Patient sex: M
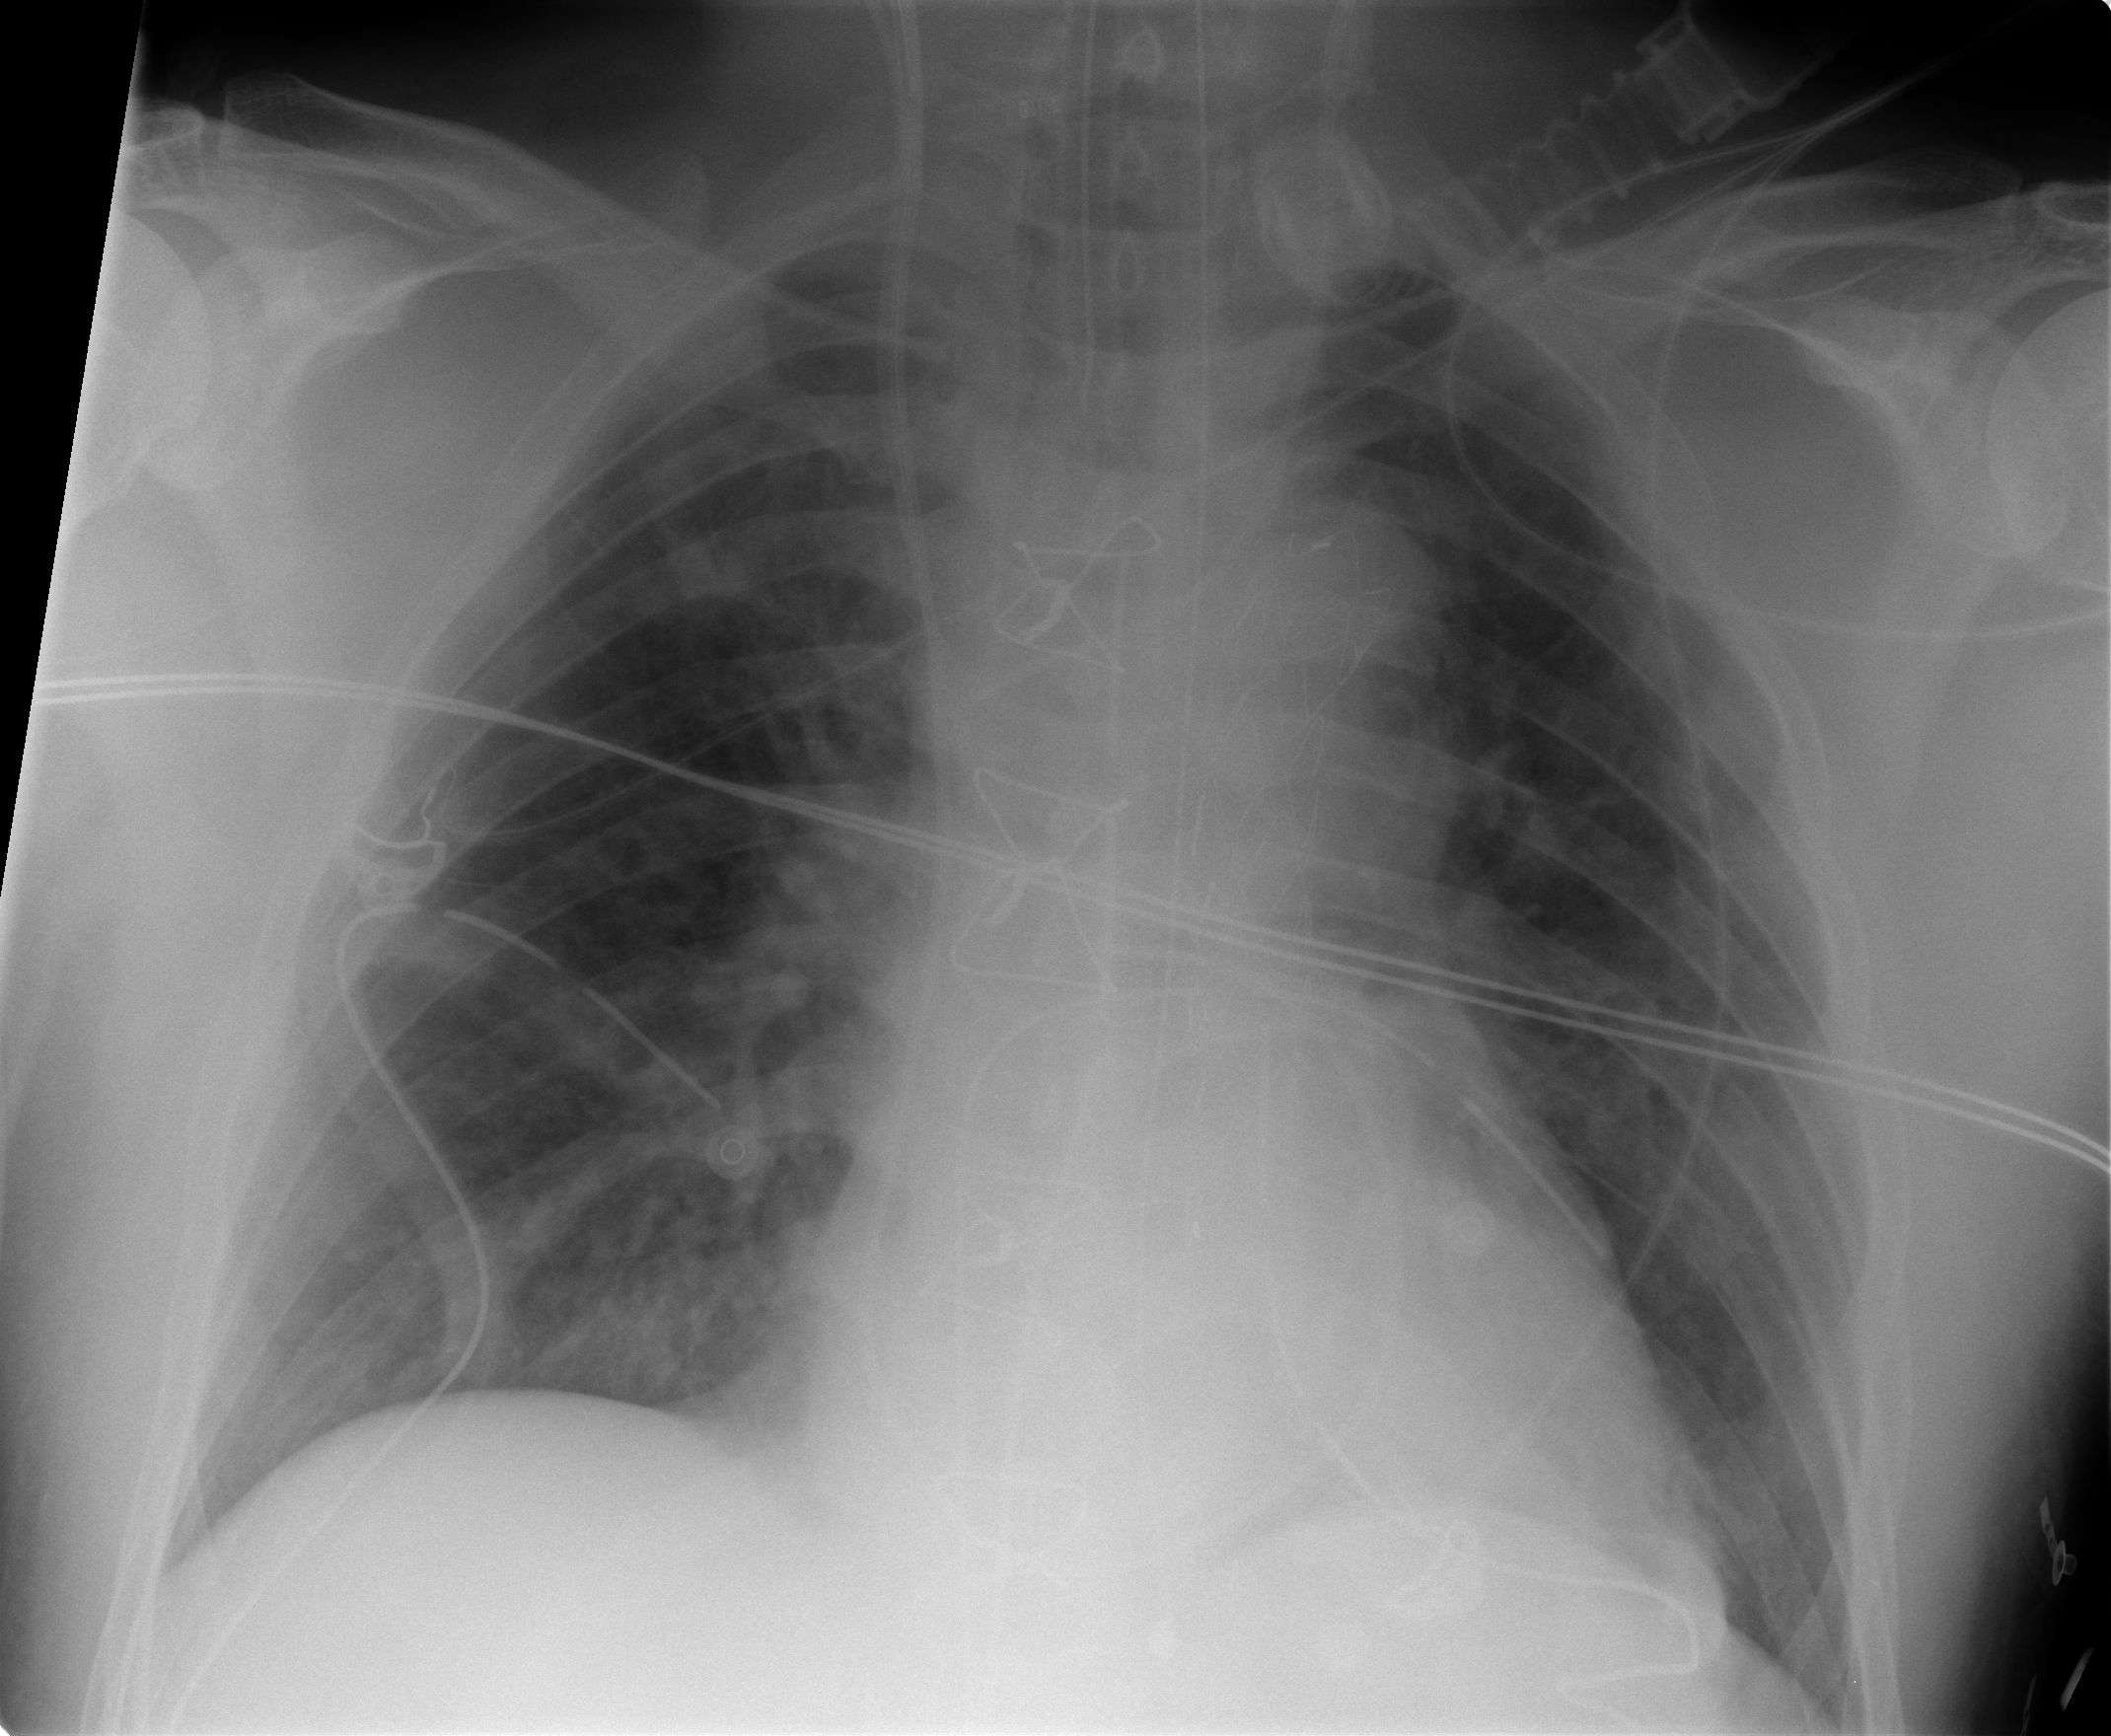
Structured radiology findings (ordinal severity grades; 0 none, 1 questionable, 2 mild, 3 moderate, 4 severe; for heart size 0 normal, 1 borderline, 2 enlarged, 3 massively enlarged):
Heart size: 0
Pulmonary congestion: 2
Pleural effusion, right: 0
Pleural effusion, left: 0
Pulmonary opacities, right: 0
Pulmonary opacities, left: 0
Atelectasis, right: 2
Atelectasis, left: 1